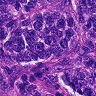
Metastatic tissue present: yes